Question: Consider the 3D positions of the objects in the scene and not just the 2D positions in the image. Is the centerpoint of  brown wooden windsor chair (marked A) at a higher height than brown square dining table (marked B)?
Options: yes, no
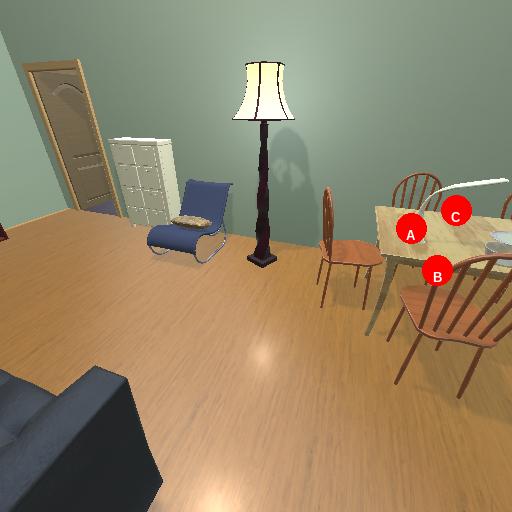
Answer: yes